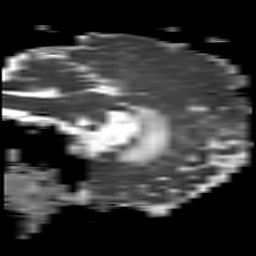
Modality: ADC
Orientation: sagittal
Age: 49
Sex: male
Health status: ill
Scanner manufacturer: philips
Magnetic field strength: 3 T
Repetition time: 3.8 s
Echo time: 0.09 s